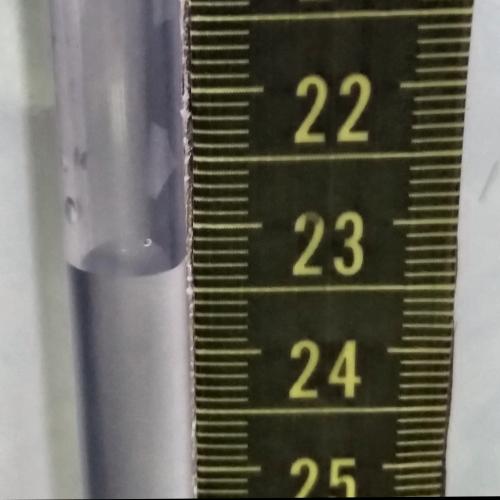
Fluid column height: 23.3 cm